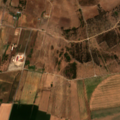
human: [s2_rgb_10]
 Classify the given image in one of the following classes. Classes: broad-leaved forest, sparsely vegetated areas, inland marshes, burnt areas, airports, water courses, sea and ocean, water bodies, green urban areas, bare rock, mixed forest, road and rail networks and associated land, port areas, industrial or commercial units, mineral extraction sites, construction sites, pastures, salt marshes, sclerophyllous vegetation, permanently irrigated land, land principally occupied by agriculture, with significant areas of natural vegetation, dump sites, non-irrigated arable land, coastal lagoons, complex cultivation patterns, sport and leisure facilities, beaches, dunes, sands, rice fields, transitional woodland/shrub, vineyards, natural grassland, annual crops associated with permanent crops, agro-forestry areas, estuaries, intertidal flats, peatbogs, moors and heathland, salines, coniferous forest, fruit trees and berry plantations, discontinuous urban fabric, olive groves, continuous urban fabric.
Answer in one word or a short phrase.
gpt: permanently irrigated land, olive groves, complex cultivation patterns, land principally occupied by agriculture, with significant areas of natural vegetation